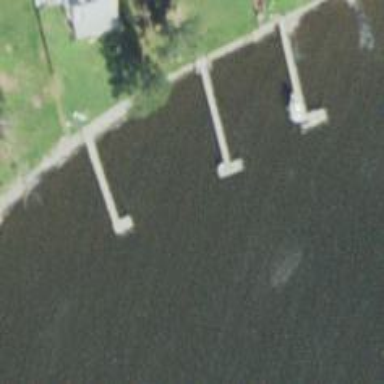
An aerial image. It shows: Man-made pier.